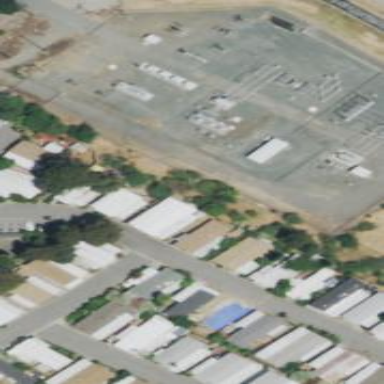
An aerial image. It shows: Distribution-level power substation.